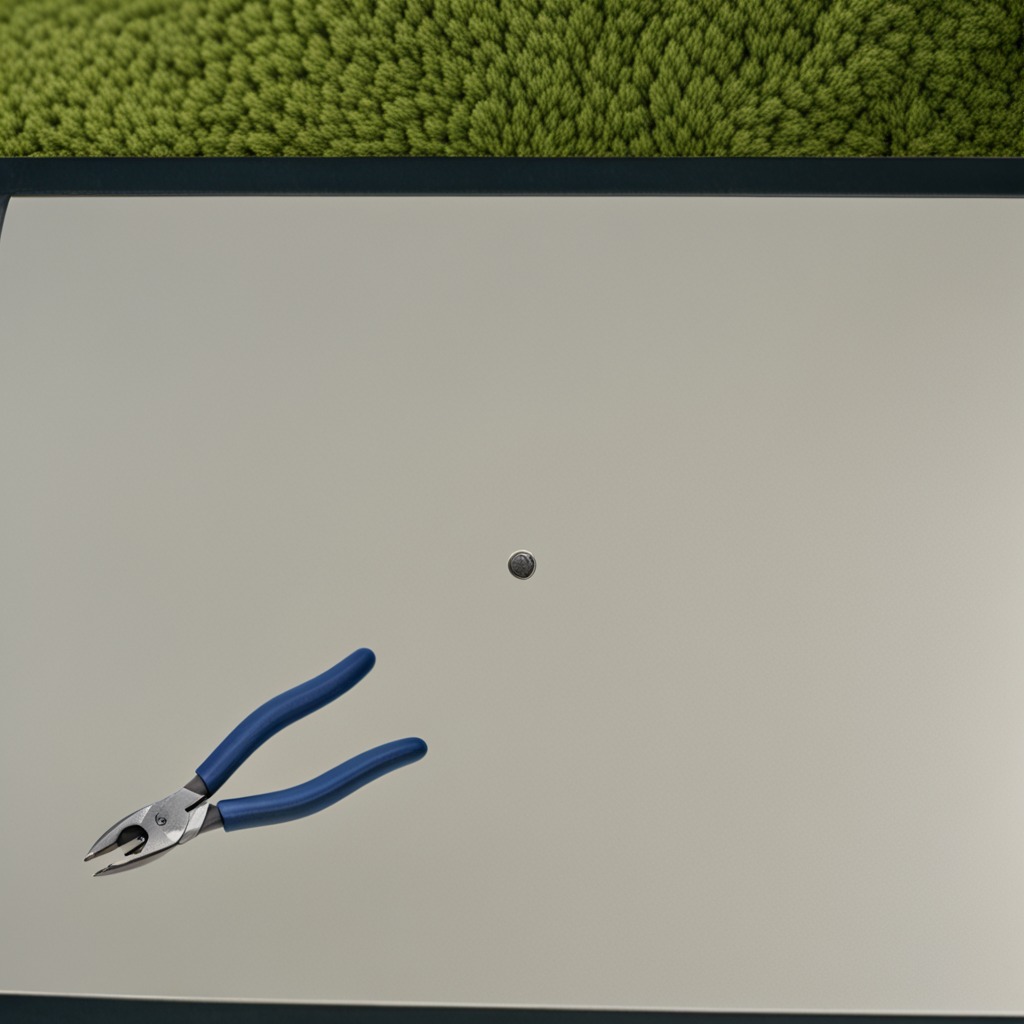
A plier is lying on the table.